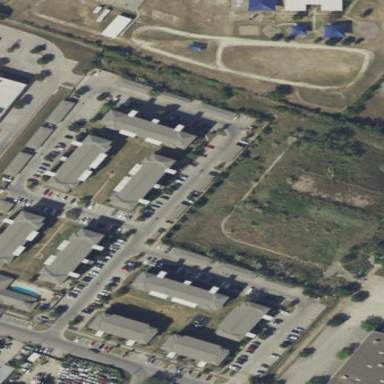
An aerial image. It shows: Residential area with apartments.